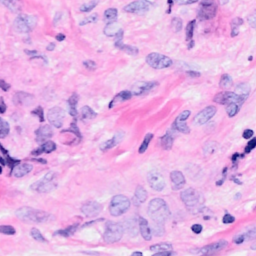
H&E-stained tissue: Breast